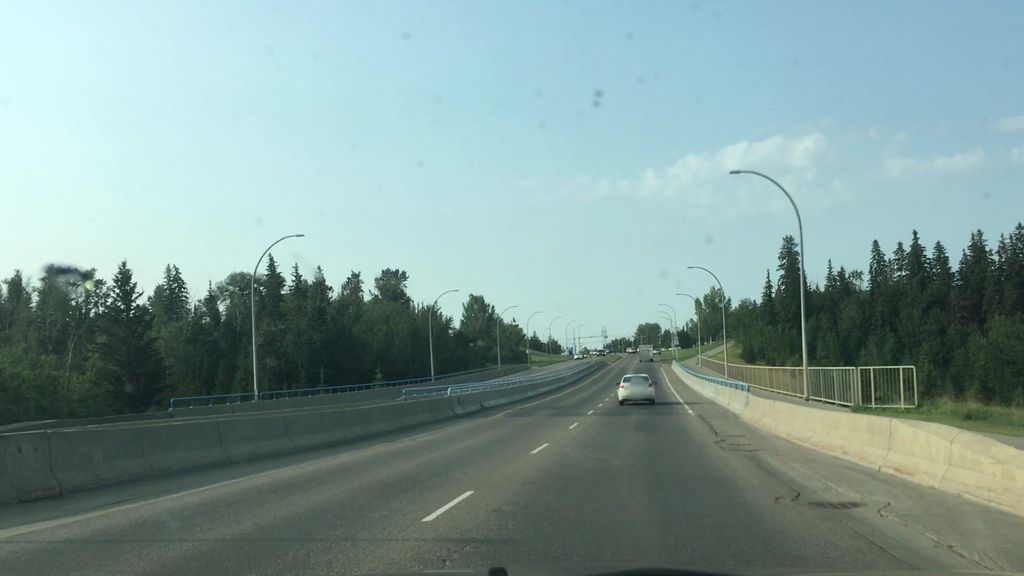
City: edmonton